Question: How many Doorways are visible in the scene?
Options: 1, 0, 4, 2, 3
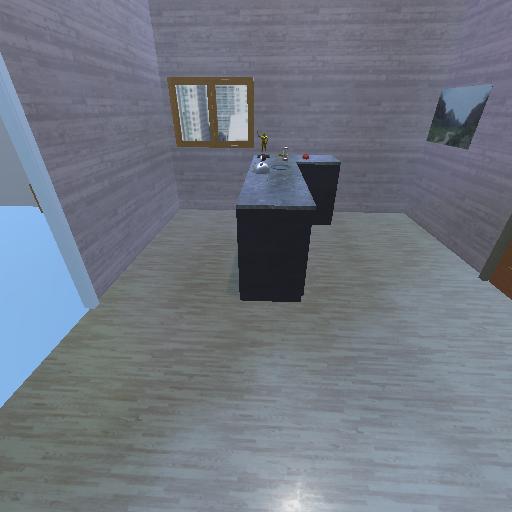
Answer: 1